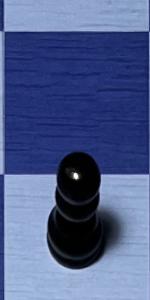
Label: Pawn_Black